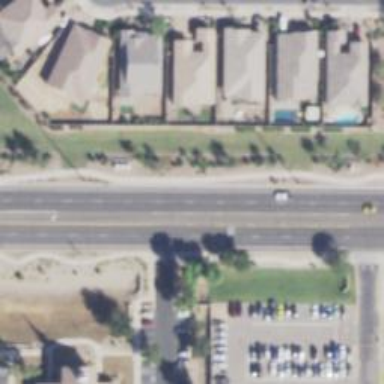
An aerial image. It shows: Secondary road with asphalt surface and sidewalk on the left.